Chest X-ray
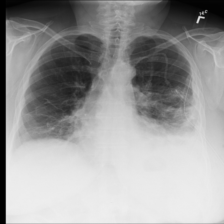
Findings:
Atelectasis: positive
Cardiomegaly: negative
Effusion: positive
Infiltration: positive
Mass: negative
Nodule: negative
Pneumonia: negative
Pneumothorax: negative
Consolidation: negative
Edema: negative
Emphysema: negative
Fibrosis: negative
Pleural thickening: negative
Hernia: negative